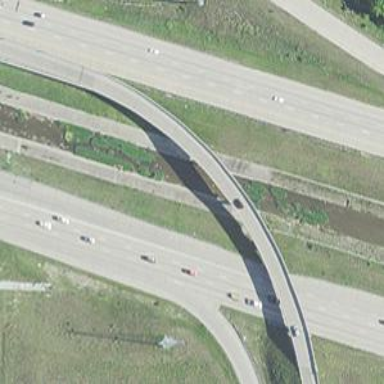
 part of concrete bridge or grade separation structure."